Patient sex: F
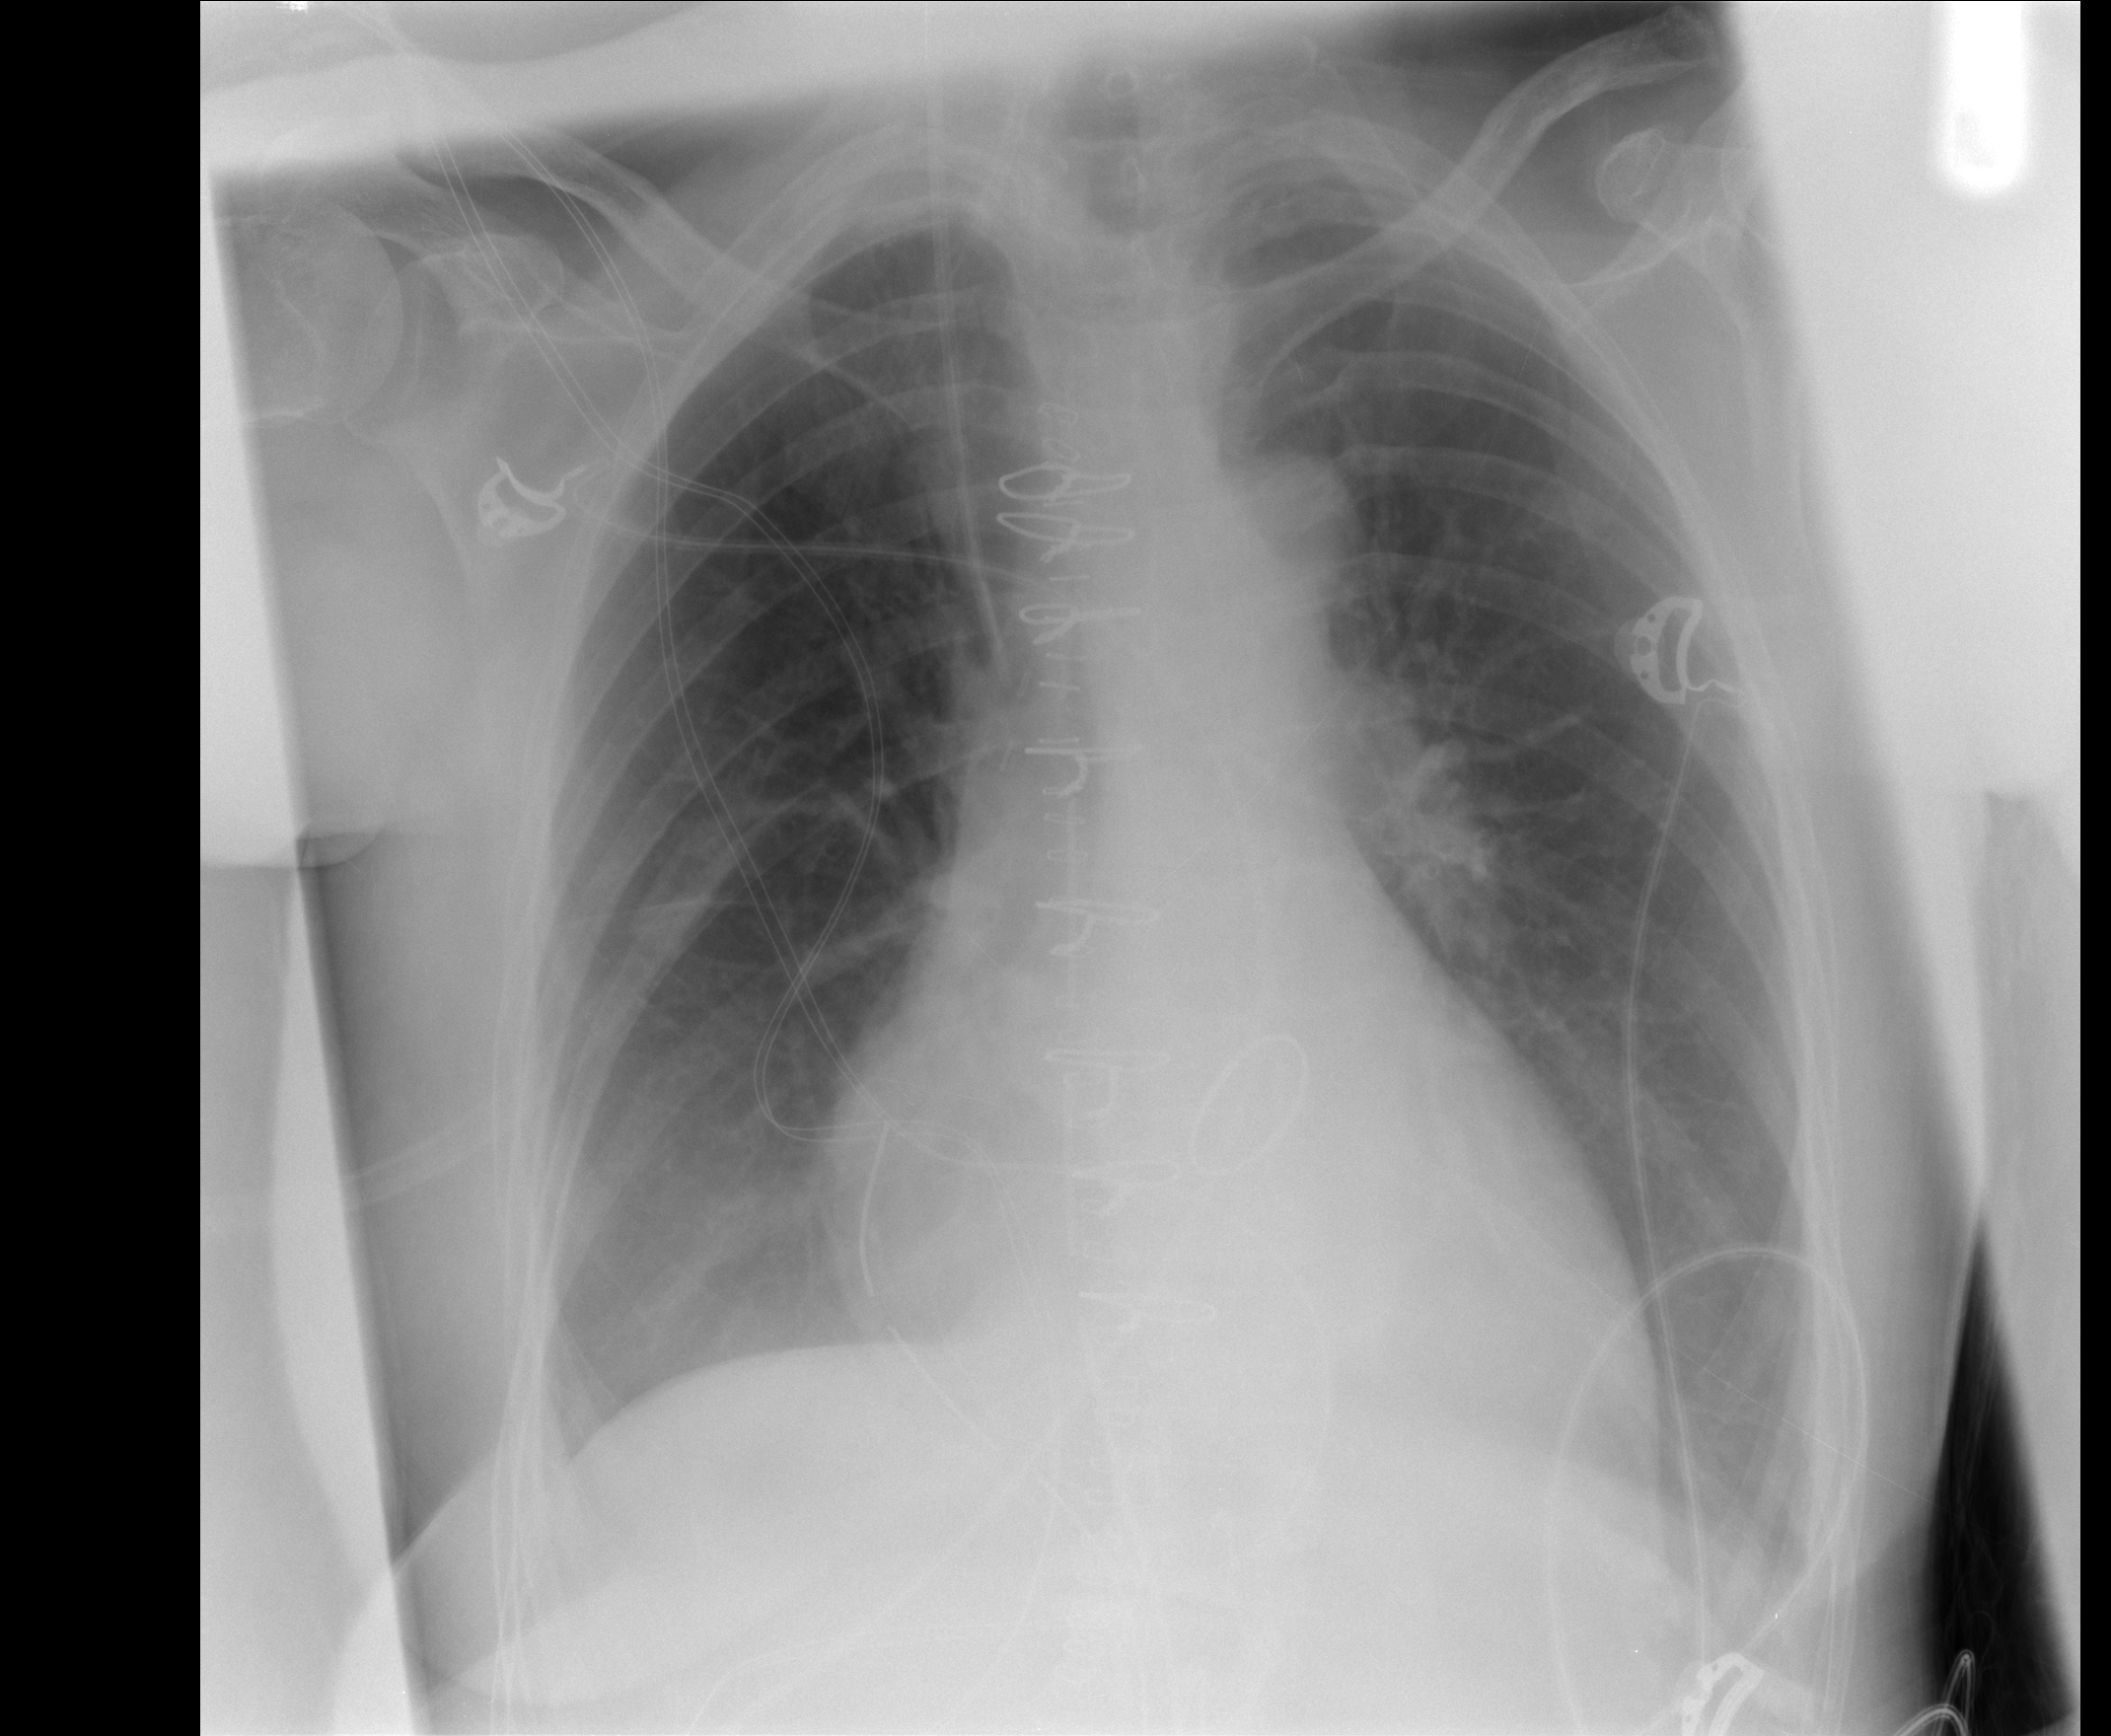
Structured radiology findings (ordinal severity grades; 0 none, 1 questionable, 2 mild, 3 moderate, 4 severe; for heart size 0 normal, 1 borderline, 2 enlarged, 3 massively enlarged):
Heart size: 0
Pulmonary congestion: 0
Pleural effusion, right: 1
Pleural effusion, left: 0
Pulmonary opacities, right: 0
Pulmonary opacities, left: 0
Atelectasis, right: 1
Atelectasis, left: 0